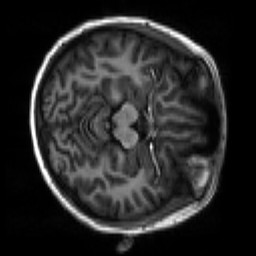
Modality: T1w
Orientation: axial
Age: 18
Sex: female
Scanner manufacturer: siemens
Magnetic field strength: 3 T
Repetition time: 2.3 s
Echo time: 0.00267 s